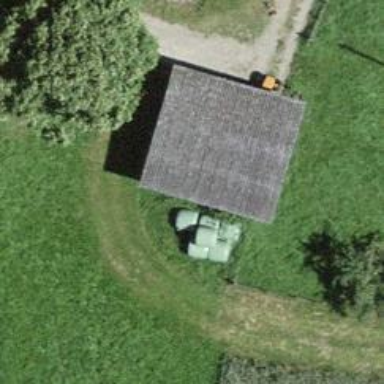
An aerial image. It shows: Shed building.